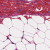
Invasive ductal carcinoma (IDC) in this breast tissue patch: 0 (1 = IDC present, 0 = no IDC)